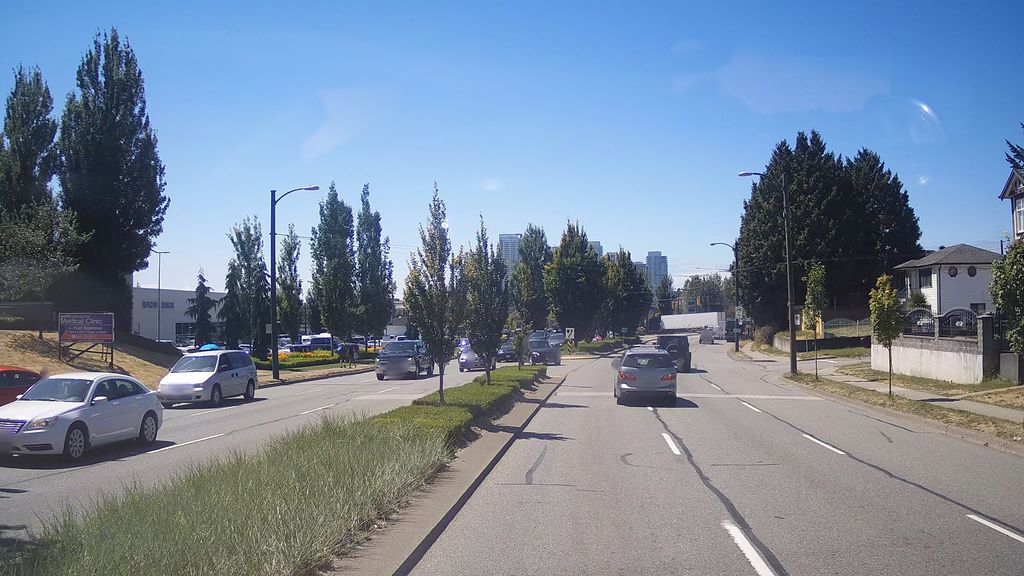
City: vancouver